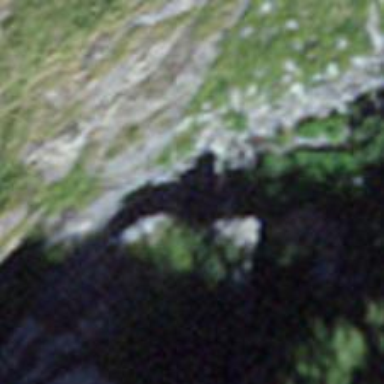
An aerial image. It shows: Natural cliff.